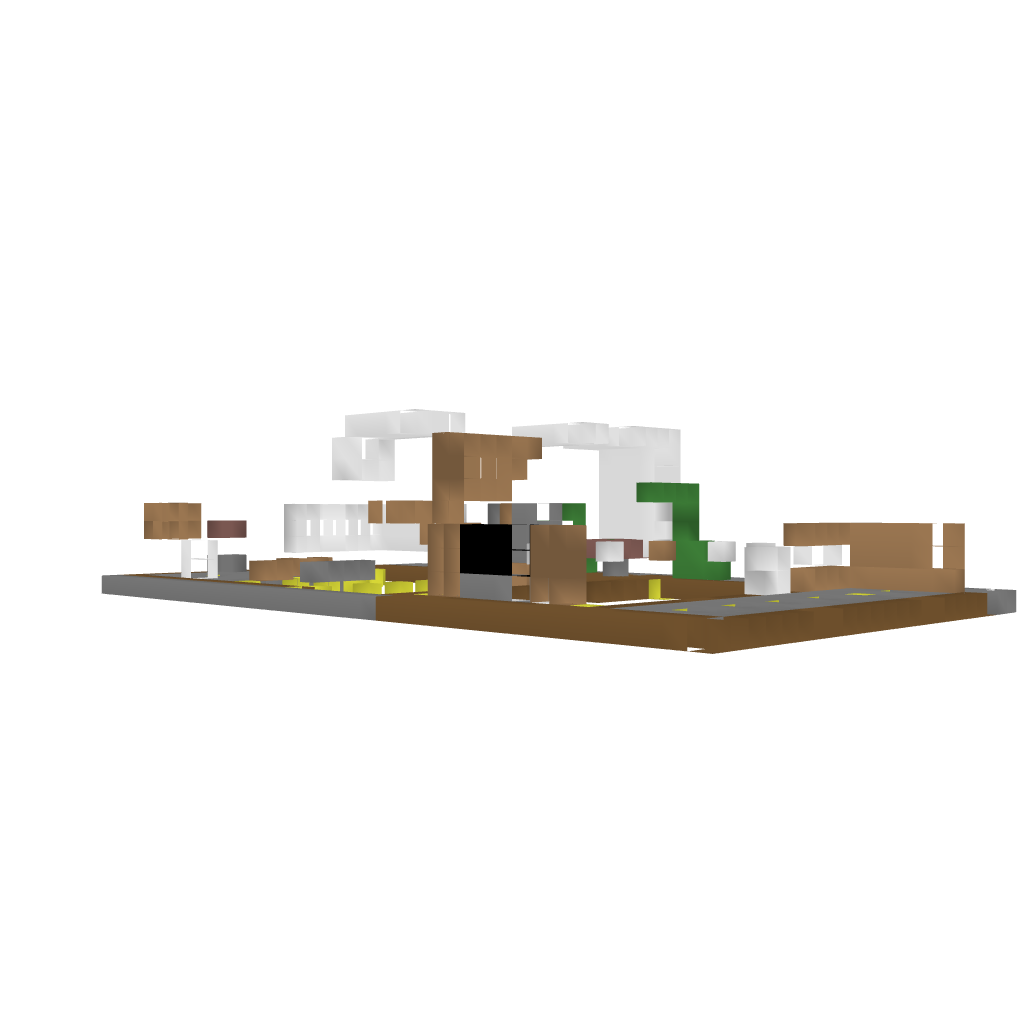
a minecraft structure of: modern house bad low quality